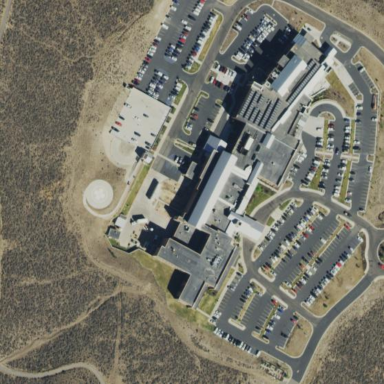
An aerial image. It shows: Hospital providing healthcare services.